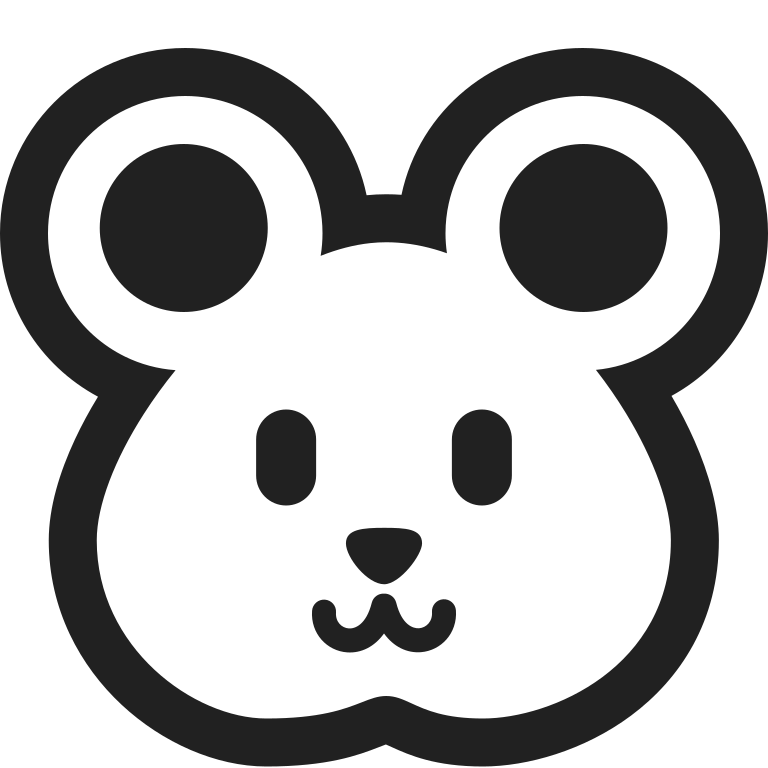
hamster high contrast